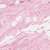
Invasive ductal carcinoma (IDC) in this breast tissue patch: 0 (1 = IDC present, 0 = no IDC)